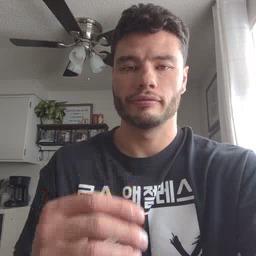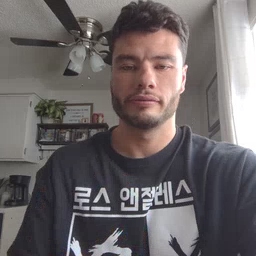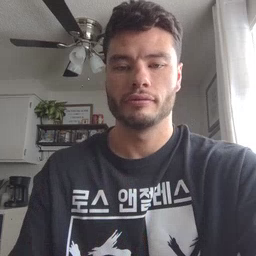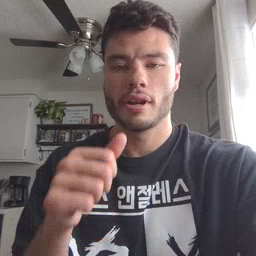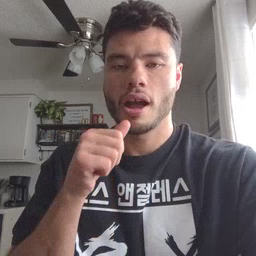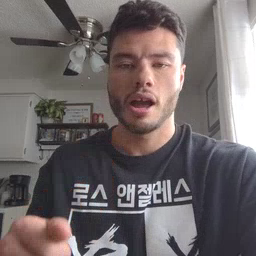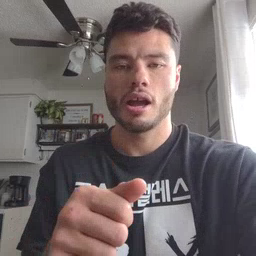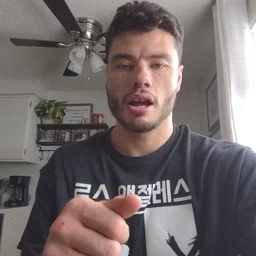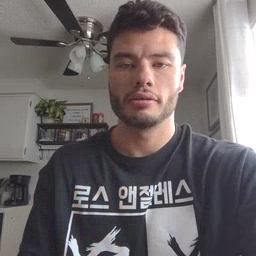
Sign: hide